Question: I implemented a multicolor system for each of my 'TreeView' nodes. But everytime I expand a child node, it expends but also paints the node over my rootNode (image 2 and 3). The code is from <URL> and this is what the bug looks like

If I decide to close every node and re-expand the glitch is gone.(image 4)
The problem Seems to be with the 'Bounds' that's why the draw isn't at the right place.
Any idea why ?
---
'''
private void treeView1_DrawNode(object sender, DrawTreeNodeEventArgs e)
{
string[] texts = e.Node.Text.Split();
using (Font font = new Font(this.Font, FontStyle.Regular))
{
using (Brush brush = new SolidBrush(Color.Red))
{
e.Graphics.DrawString(texts[0], font, brush, e.Bounds.Left, e.Bounds.Top);
}
using (Brush brush = new SolidBrush(Color.Blue))
{
SizeF s = e.Graphics.MeasureString(texts[0], font);
e.Graphics.DrawString(texts[1], font, brush, e.Bounds.Left + (int)s.Width, e.Bounds.Top);
}
}
}
'''
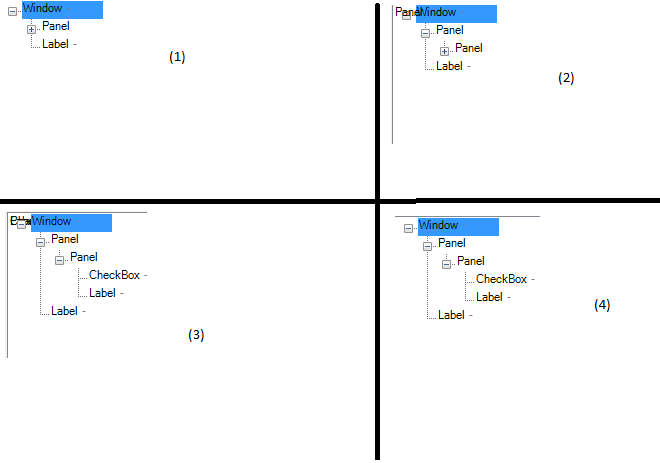
Answer: Drawing glitch seems to be an accurate description.
You can try this work around by subscribing to the AfterExpand event:
'''
void treeView1_AfterExpand(object sender, TreeViewEventArgs e) {
treeView1.Invalidate();
}
'''